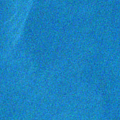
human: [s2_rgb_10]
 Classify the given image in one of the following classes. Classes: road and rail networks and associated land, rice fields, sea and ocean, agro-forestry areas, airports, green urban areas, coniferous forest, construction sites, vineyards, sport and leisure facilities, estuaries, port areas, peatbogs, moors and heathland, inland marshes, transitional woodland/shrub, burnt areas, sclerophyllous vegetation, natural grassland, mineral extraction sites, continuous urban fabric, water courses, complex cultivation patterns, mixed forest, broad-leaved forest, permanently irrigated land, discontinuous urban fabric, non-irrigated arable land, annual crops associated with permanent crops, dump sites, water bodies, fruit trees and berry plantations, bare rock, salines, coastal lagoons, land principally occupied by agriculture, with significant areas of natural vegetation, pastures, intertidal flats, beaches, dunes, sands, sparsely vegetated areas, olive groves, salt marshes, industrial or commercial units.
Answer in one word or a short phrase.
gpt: sea and ocean